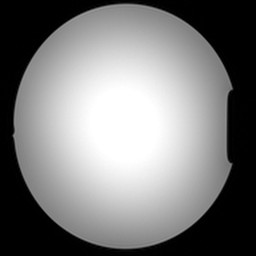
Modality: T1w
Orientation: axial
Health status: healthy
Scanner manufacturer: siemens
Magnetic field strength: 3 T
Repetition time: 1.9 s
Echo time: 0.00227 s